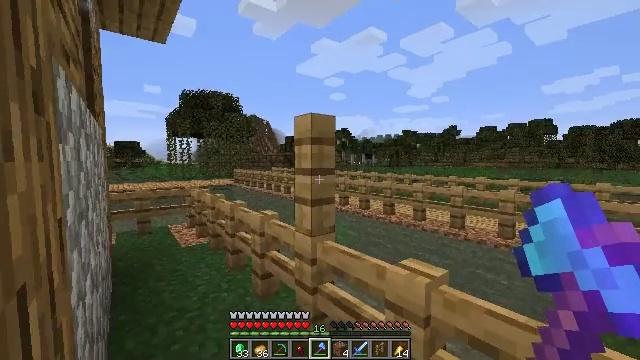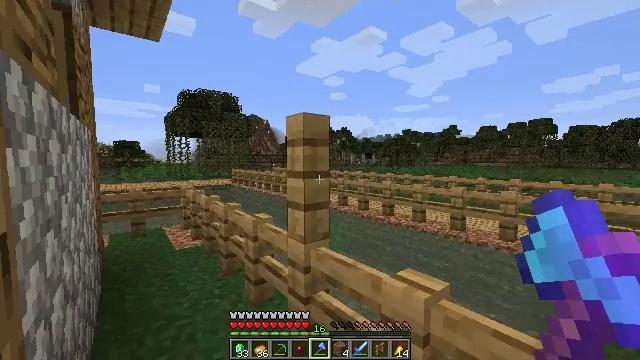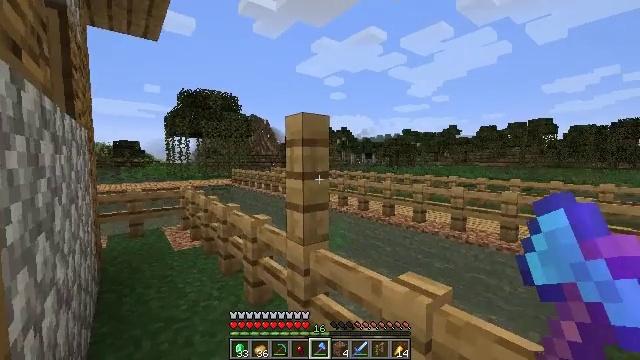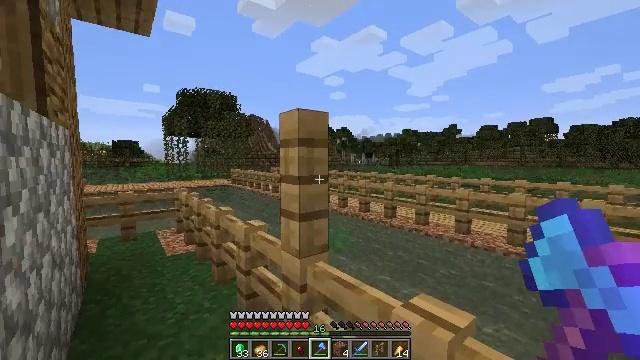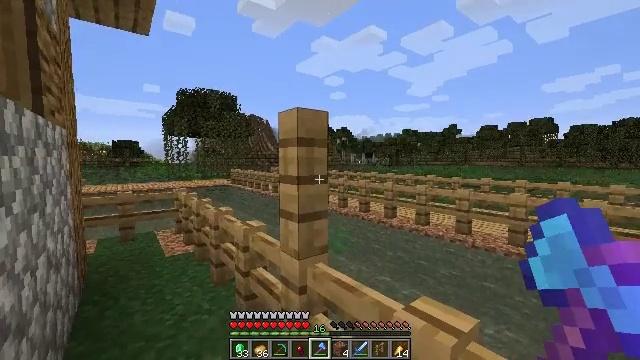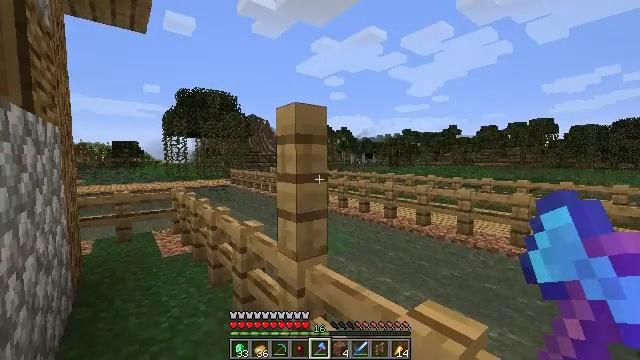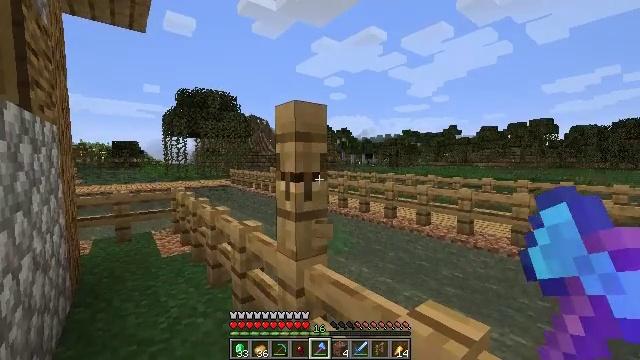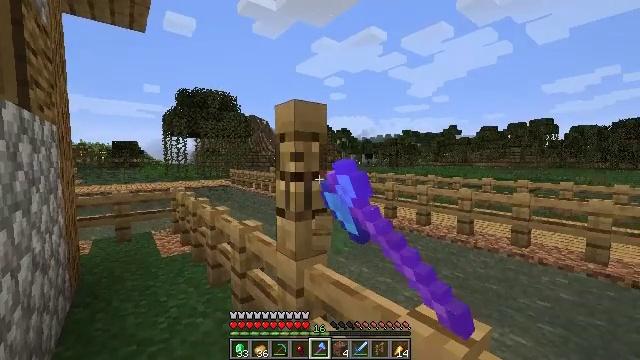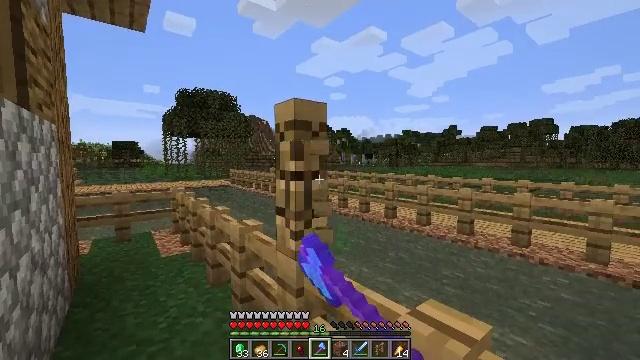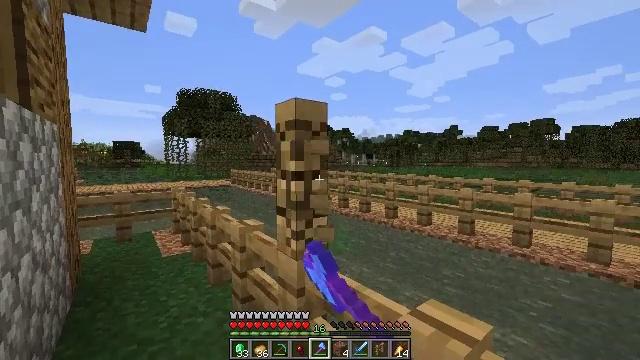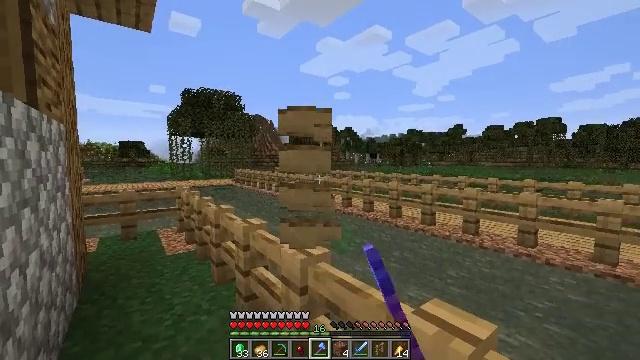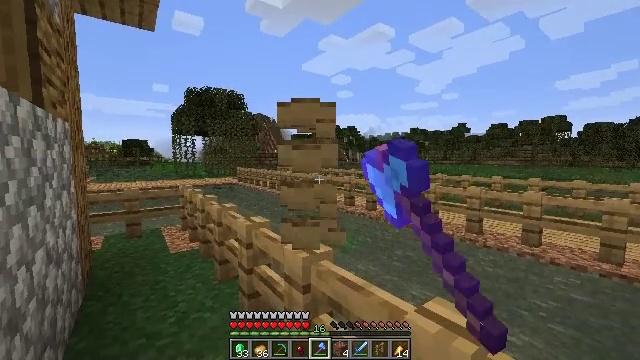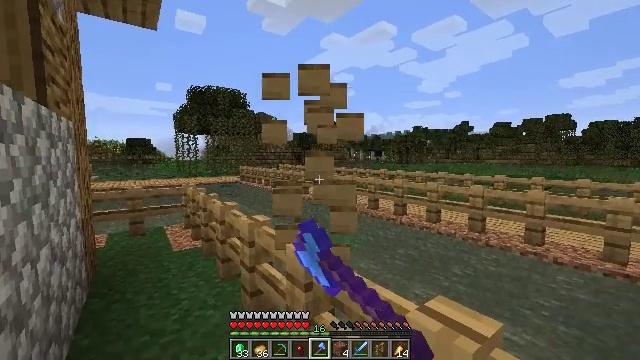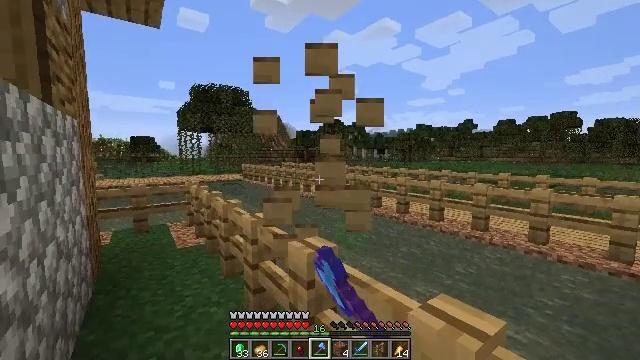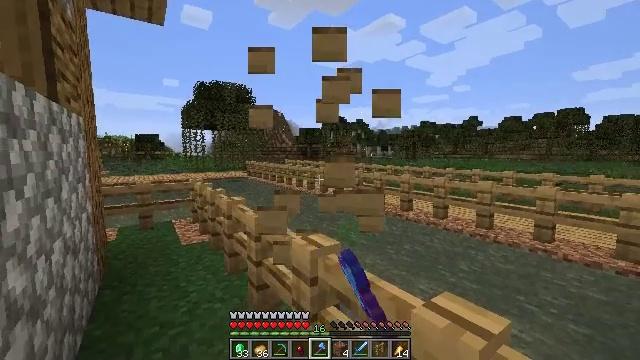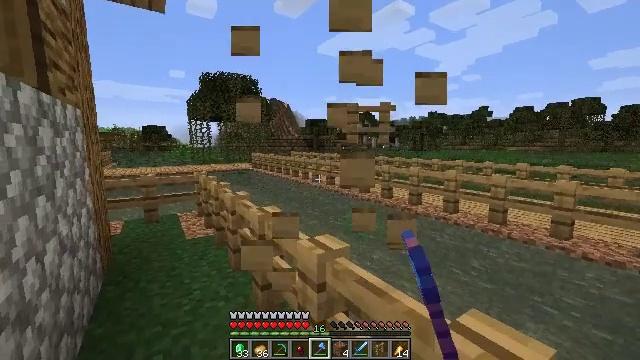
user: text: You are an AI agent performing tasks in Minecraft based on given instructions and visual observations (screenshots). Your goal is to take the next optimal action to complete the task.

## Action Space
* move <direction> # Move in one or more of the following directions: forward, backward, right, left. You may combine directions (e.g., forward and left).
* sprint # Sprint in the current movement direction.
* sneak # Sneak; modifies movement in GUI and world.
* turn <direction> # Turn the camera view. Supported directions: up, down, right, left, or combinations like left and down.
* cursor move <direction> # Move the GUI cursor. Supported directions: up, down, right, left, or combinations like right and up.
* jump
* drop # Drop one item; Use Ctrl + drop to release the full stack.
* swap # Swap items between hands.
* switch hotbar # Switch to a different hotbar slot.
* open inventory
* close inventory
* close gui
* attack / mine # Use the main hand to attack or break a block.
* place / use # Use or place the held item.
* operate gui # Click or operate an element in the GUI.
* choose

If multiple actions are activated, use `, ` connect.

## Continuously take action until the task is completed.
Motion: motion action
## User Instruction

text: Break down the oak fence.
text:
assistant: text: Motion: move forward
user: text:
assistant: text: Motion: move forward
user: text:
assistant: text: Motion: no_op
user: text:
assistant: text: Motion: no_op
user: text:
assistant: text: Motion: no_op
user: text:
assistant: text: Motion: attack / mine
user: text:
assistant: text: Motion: attack / mine
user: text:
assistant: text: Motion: attack / mine
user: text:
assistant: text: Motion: attack / mine
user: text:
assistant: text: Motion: attack / mine
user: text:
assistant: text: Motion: attack / mine
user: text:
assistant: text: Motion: attack / mine
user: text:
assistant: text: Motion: attack / mine
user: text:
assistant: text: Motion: move forward, attack / mine
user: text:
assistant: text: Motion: move forward, turn left and down, attack / mine
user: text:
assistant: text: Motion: move forward, turn left and down
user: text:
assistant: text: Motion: move forward, turn down
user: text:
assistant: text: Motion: move forward
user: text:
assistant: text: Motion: move forward and move left
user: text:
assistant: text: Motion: move forward and move left, turn right and down
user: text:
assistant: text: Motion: move forward and move left, turn right and down
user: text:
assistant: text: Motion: move forward and move left, turn right and down
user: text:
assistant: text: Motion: move forward, turn right and down
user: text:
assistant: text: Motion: move forward, turn right and down
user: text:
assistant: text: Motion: move forward, turn right and down
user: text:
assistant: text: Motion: move forward, turn right and down
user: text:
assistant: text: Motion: turn right and down
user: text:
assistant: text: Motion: turn right and down
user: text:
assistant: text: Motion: turn right
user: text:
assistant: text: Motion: no_op